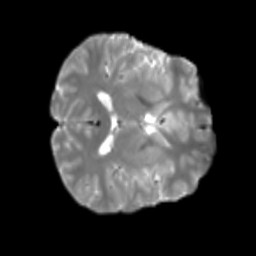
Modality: T2w
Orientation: axial
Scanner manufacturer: siemens
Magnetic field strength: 3 T
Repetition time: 4 s
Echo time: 0.0594 s